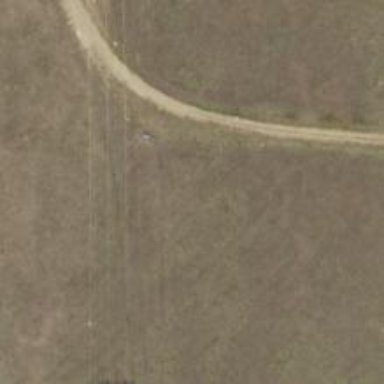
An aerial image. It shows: Road leading to wind farm area designated for service vehicles.